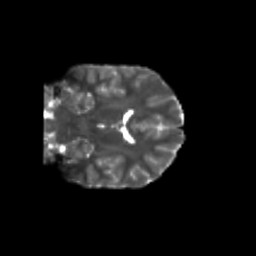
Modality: T2w
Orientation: coronal
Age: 12
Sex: male
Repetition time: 9.512 s
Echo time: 0.089 s